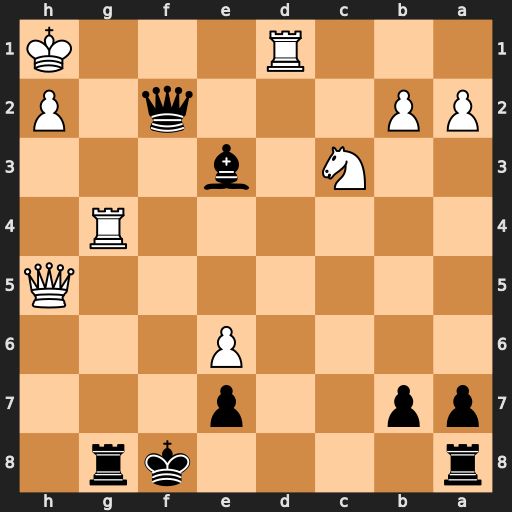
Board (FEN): r4kr1/pp2p3/4P3/7Q/6R1/2N1b3/PP3q1P/3R3K
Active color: b
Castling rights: -
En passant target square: -
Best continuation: Qf3+ Rg2 Qxg2#